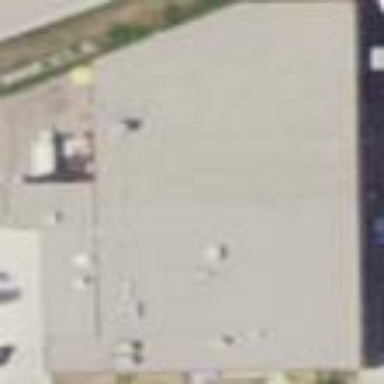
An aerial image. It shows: Retail building.